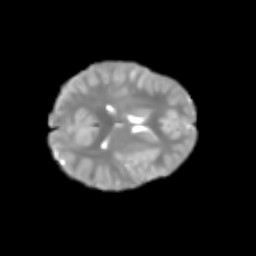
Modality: T2w
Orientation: axial
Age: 6
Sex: female
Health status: healthy